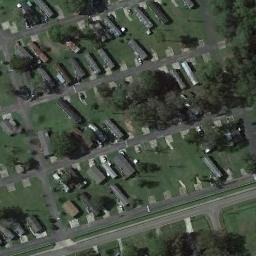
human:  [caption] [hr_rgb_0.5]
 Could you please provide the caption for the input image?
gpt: The mobile home park is on the grass next to the road .

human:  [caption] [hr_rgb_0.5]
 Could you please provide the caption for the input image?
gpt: There are nine mobile homes here .

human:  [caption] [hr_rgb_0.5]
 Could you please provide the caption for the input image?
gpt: The mobile home park has some neatly arranged mobile homes on the grass and some trees are among these mobile homes .

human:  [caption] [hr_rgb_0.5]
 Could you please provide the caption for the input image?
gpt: Many buildings are in the mobile home park .

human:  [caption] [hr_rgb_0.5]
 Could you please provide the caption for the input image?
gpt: There are some buildings on green lawns on the mobile home park .